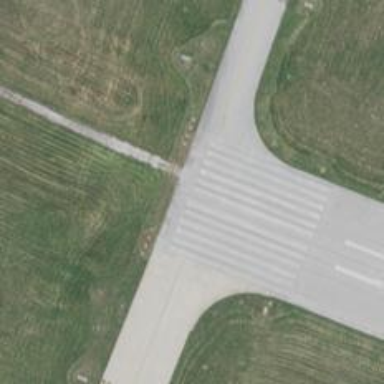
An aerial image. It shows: Image of taxiway at airport.